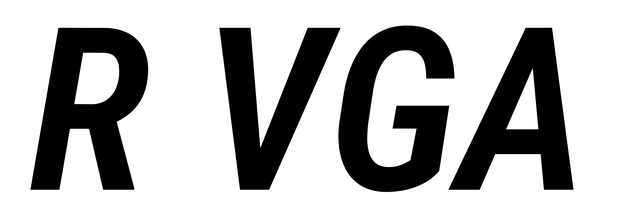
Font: Roboto-Italic_Condensed_SemiBold_Italic